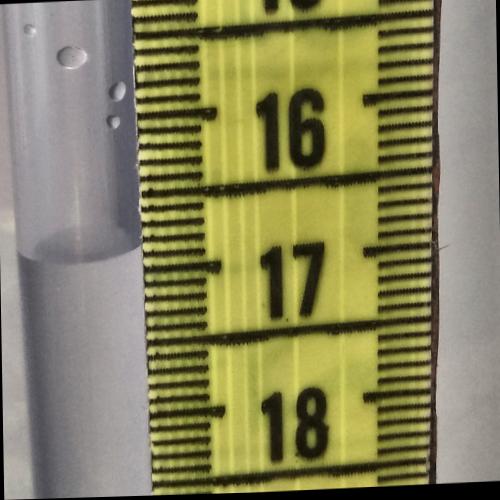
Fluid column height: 16.9 cm